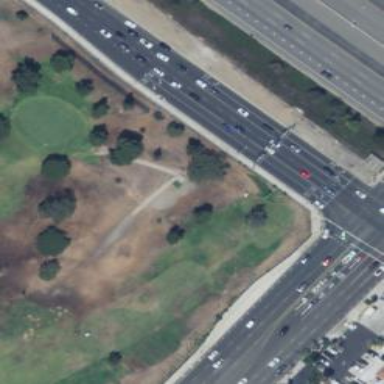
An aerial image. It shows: Path for golf carts.